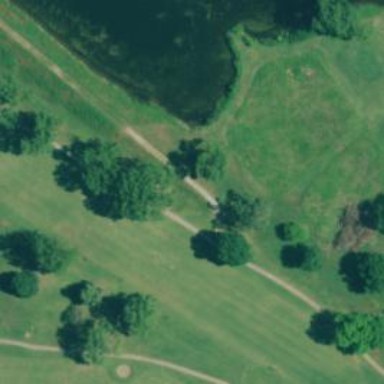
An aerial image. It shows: Area with grass used as rough in golf course.